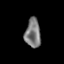
Tissue: lung
Cell type: Smooth muscle cells
Senescence score: 0.5624
Nuclear area (px): 443
Mean DAPI intensity: 123.312